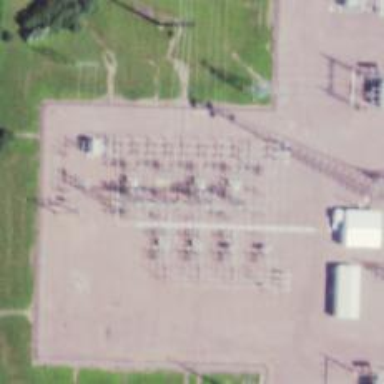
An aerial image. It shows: Switch for power supply.